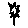
Label: flower